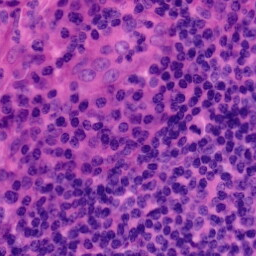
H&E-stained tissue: Tonsil